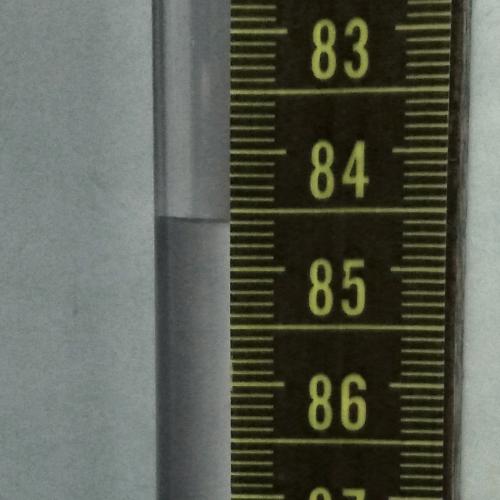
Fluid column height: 84.6 cm